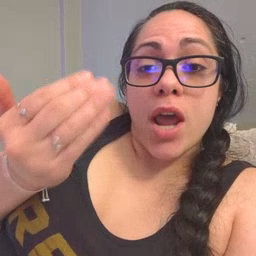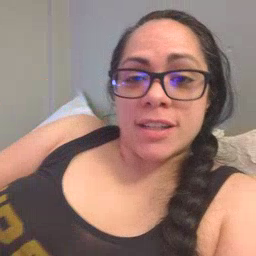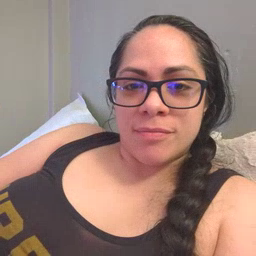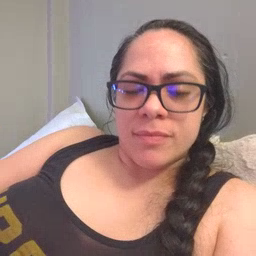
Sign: morning